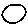
Label: moon